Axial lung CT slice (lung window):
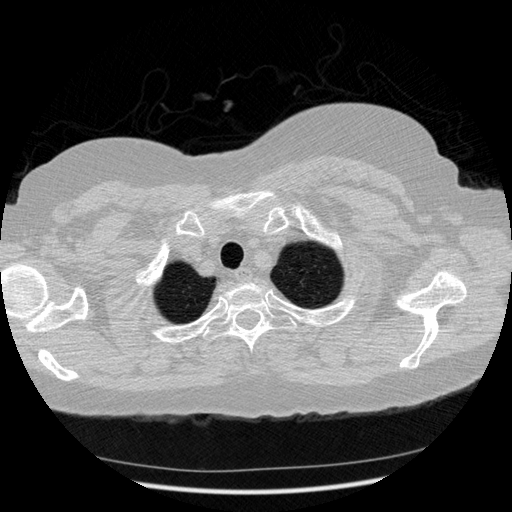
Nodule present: no